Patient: sex M, age 47
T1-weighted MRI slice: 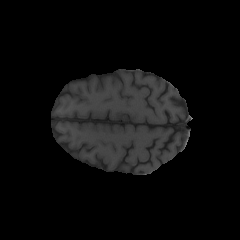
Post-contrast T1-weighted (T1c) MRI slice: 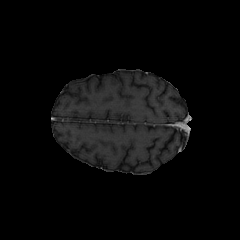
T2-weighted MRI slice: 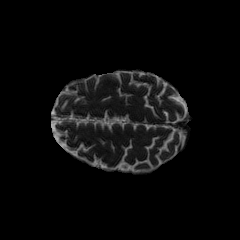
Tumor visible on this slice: no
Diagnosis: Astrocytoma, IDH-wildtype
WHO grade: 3